Interaction volume radius: 5 \u00c5
Interaction volume height: 35 \u00c5
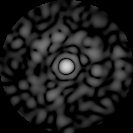
Disorder parameter: 0.8468